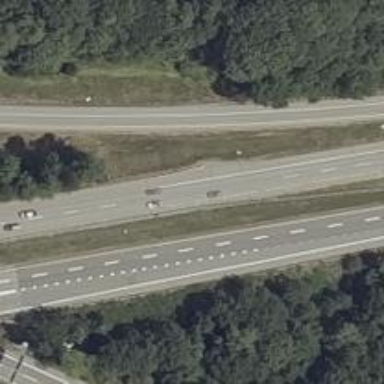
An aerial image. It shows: Asphalt motorway.